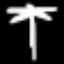
Label: palm tree